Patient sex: M
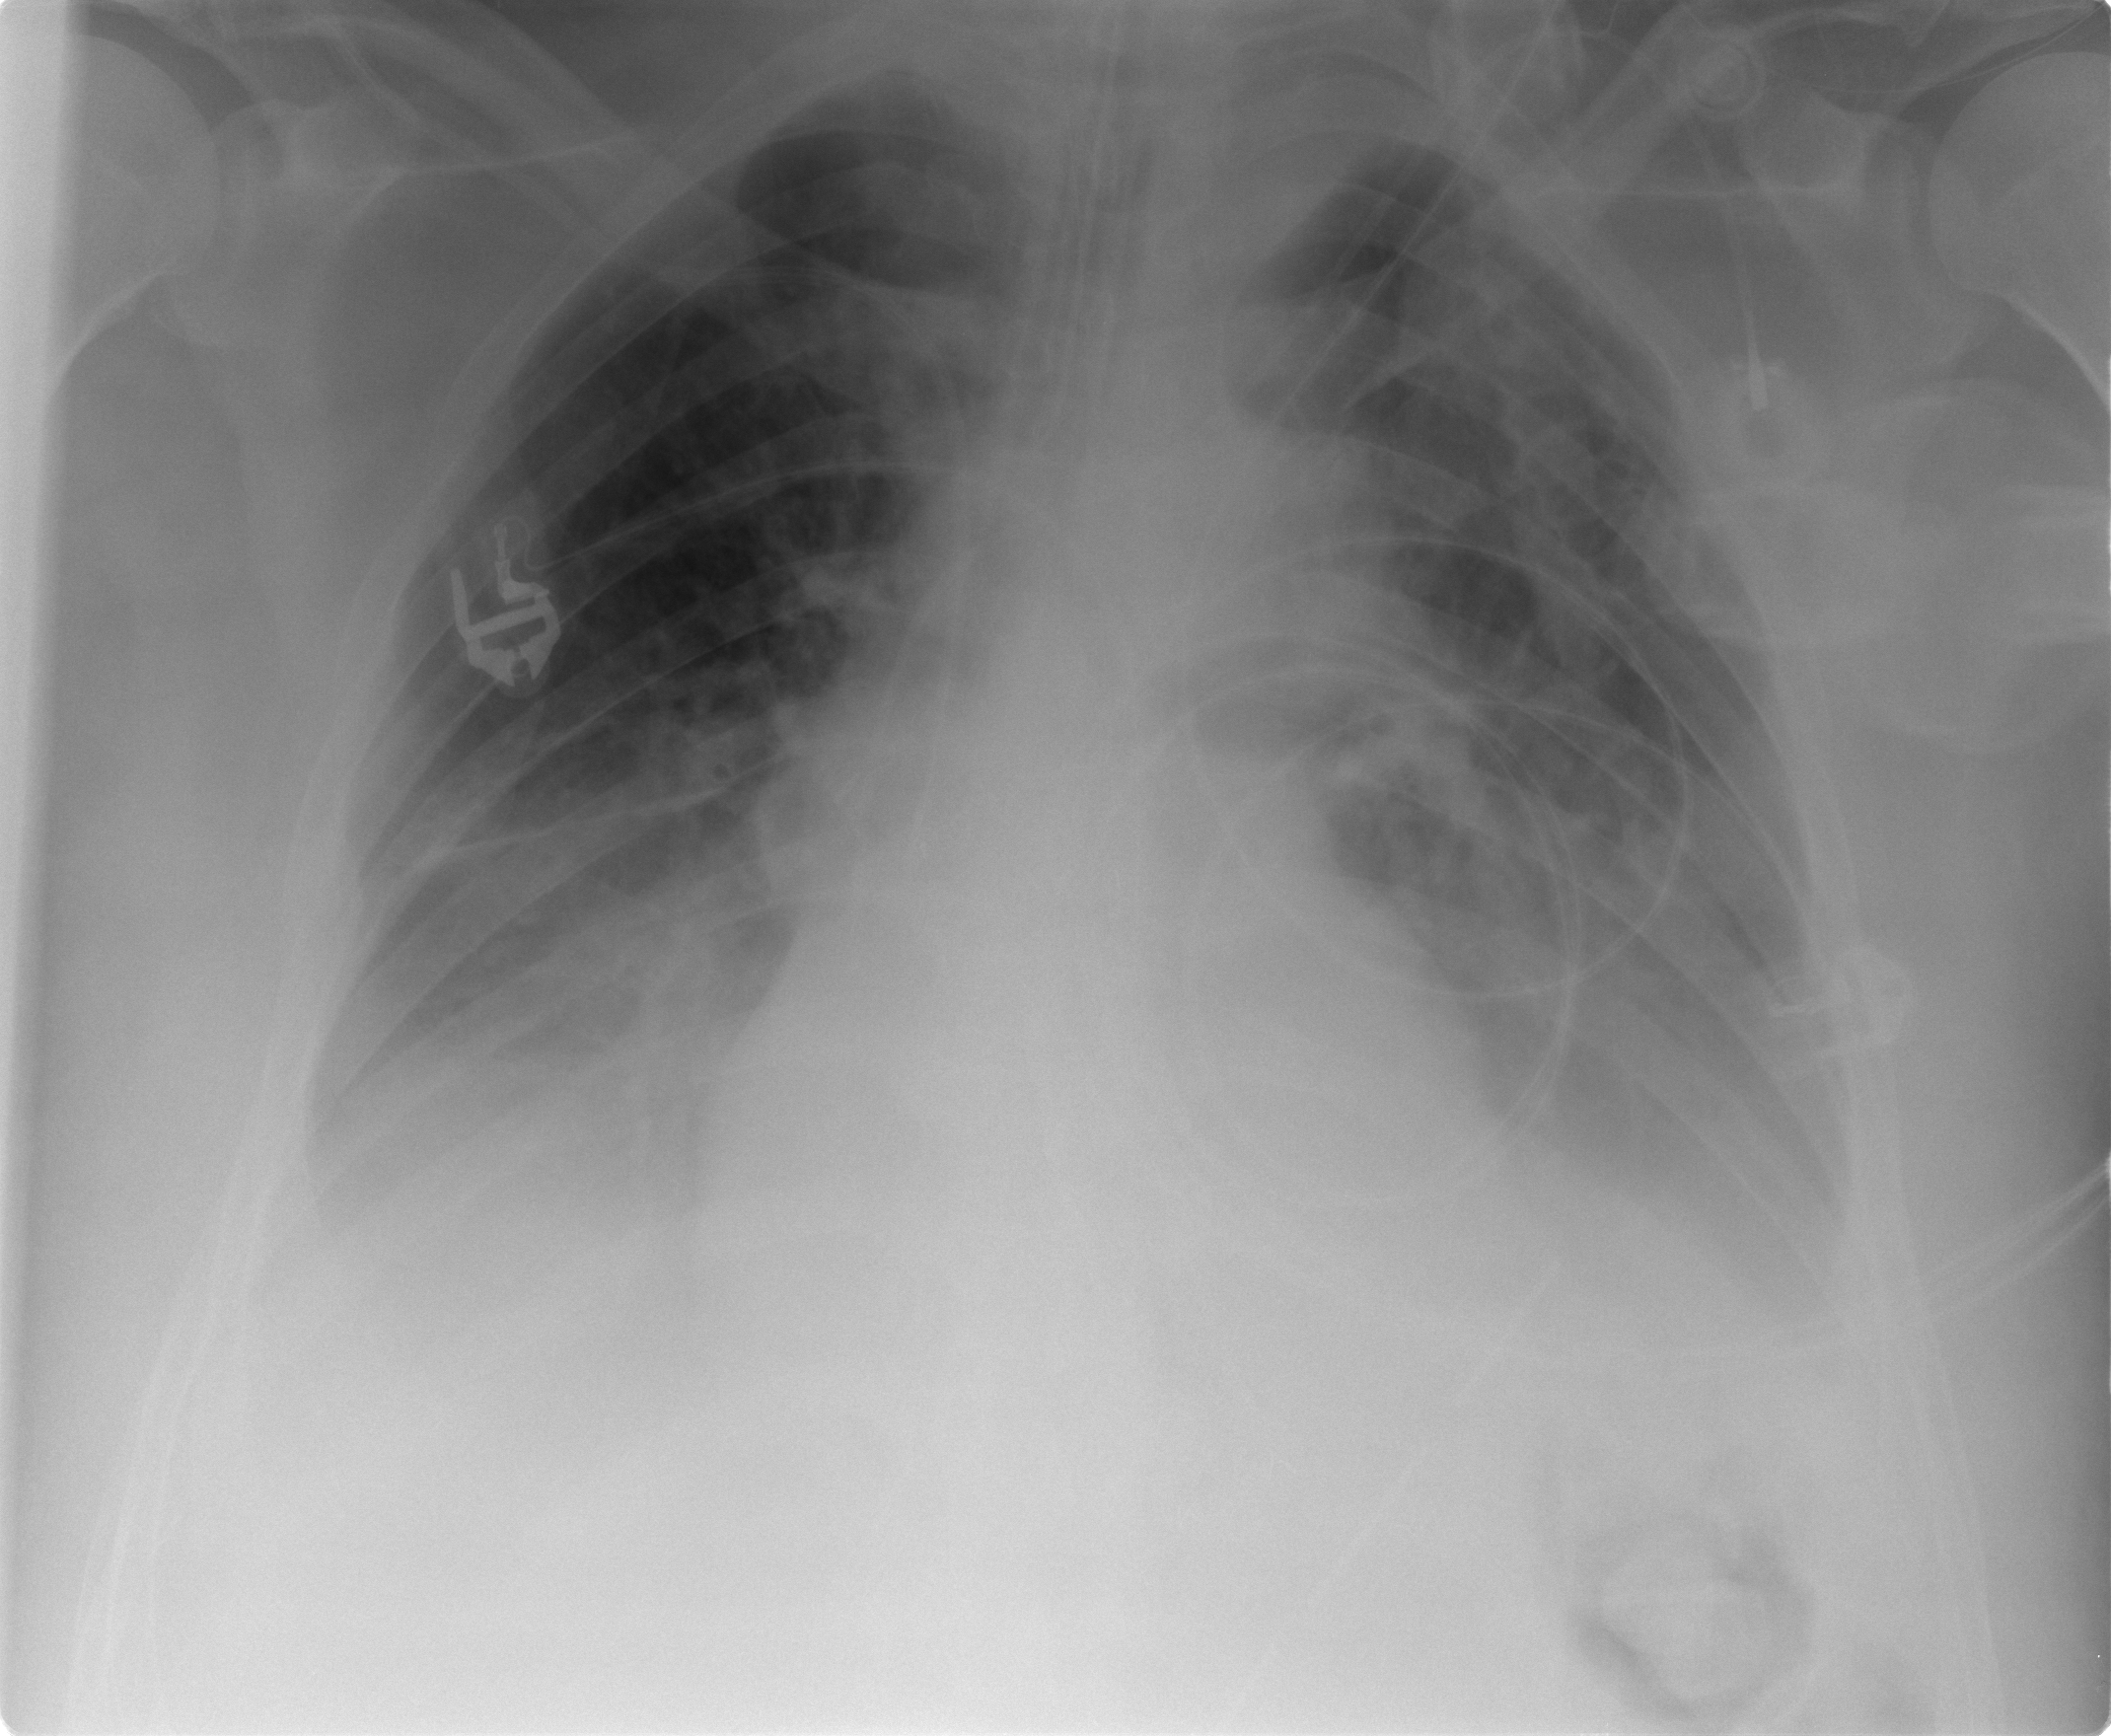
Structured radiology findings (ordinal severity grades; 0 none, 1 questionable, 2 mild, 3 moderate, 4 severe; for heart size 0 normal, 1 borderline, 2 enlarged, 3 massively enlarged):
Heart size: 1
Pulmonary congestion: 0
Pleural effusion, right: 3
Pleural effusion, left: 3
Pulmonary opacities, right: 0
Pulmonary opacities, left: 0
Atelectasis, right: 2
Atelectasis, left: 2